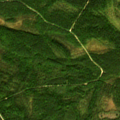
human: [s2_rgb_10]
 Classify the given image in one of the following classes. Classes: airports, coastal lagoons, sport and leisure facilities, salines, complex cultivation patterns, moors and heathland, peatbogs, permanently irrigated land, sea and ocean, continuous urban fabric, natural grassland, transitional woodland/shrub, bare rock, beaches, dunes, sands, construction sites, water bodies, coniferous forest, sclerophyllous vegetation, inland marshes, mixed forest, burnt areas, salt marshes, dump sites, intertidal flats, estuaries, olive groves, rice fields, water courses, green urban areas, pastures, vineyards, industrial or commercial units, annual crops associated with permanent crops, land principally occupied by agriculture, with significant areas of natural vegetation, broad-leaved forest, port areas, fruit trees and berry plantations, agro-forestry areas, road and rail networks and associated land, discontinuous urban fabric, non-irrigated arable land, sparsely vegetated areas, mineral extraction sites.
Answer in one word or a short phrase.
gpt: coniferous forest, mixed forest, transitional woodland/shrub